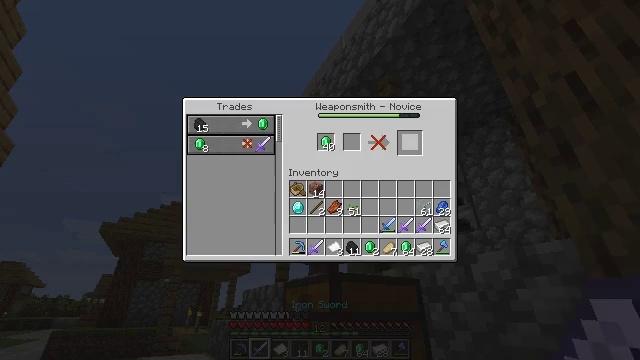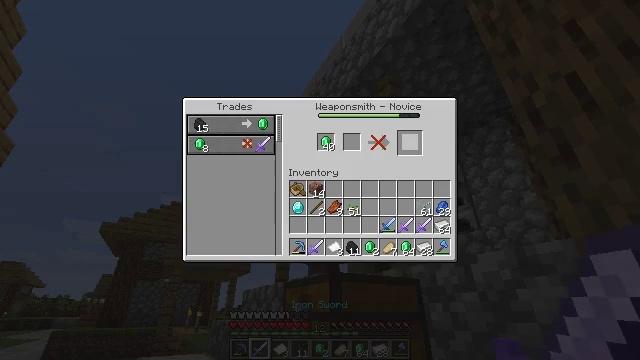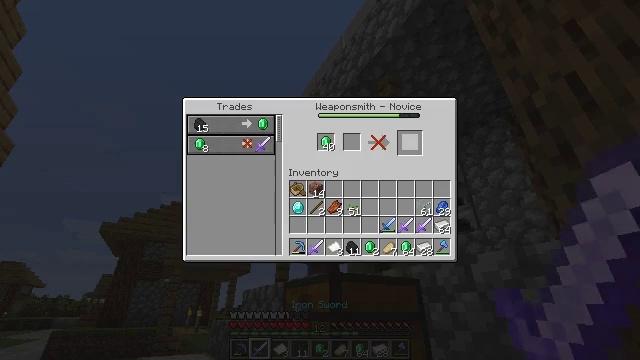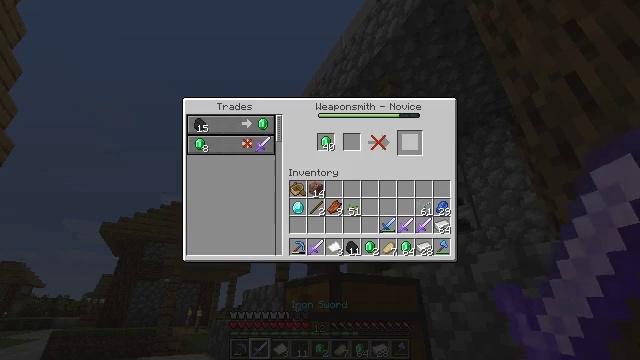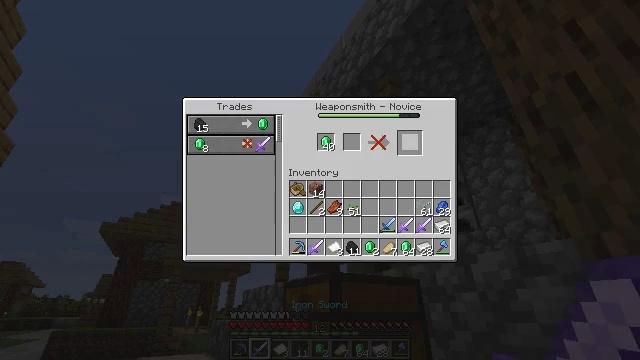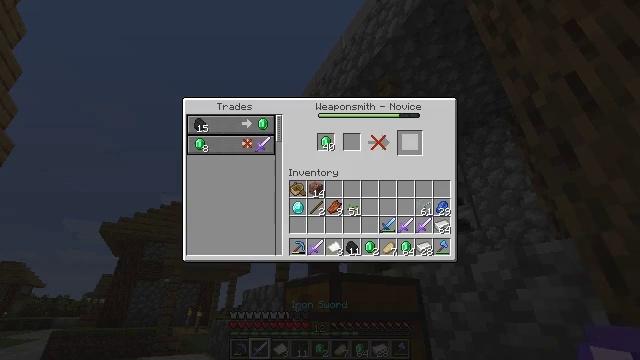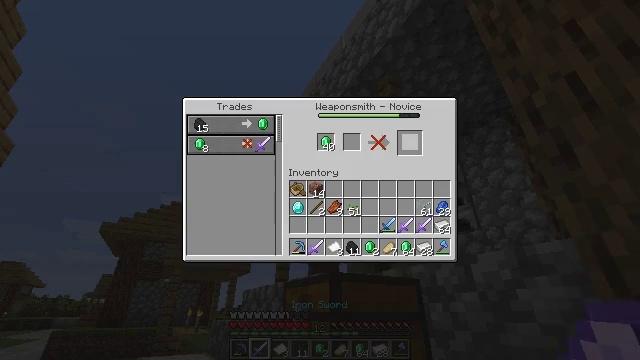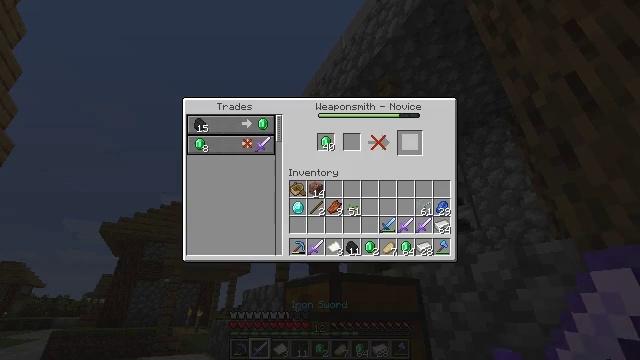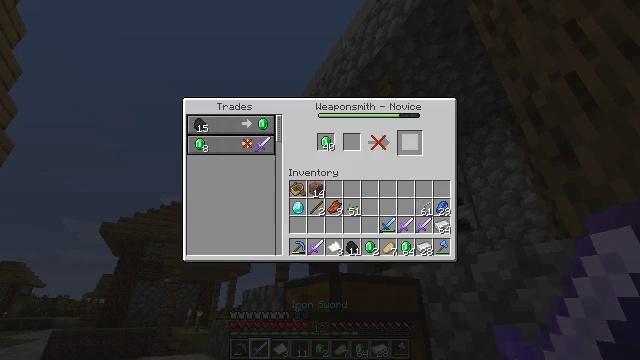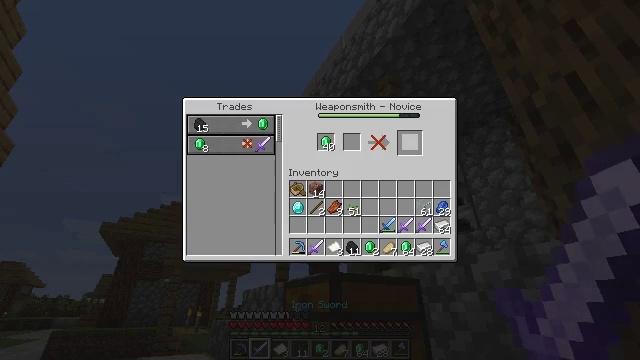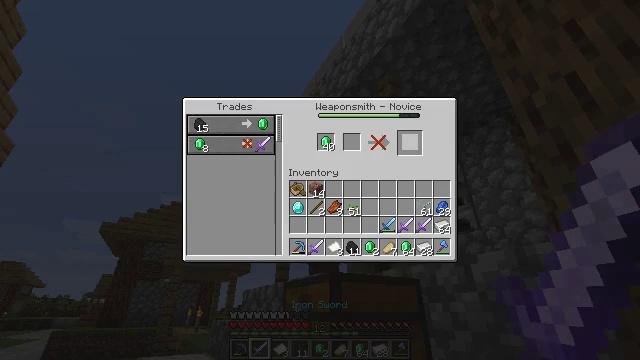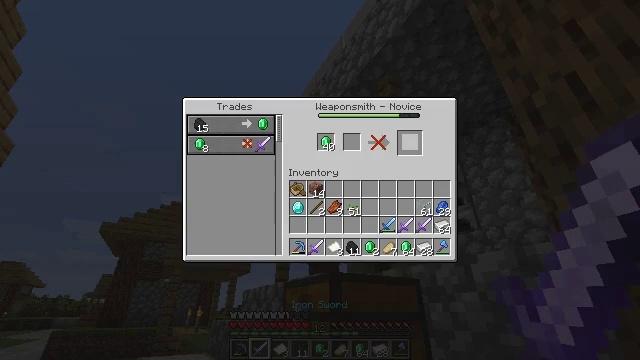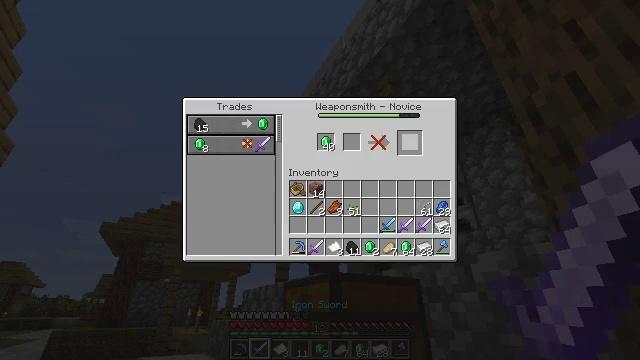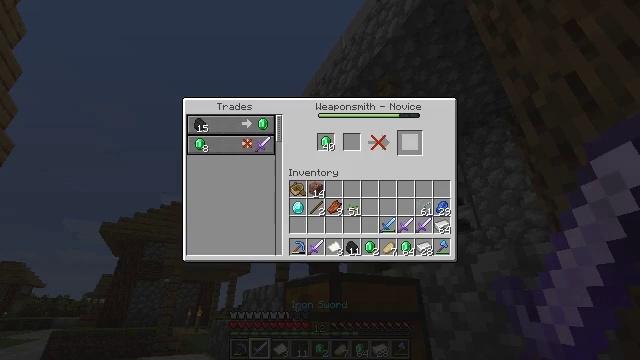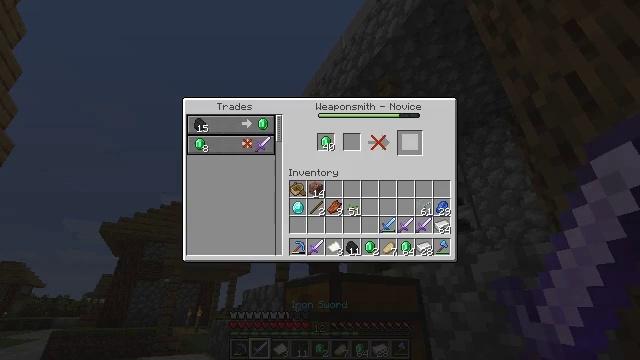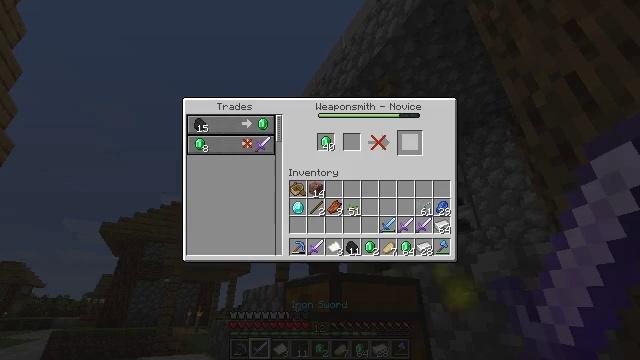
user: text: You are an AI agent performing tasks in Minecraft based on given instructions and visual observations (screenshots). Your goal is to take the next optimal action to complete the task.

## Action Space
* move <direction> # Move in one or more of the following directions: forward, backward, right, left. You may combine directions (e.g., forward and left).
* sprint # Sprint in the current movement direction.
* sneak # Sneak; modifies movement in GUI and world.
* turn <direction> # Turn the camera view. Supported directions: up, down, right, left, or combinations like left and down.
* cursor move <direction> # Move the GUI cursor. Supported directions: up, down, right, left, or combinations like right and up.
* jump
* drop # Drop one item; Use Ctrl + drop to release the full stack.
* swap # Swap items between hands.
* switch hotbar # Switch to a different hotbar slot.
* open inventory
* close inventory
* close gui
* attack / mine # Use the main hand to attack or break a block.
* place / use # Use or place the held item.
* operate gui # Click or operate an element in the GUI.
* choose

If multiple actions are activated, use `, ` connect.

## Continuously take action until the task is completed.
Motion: motion action
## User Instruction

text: Collect carrots by breaking the crop.
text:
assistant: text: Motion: sneak, open gui
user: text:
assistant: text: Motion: sneak
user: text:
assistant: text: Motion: sneak
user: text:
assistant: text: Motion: sneak
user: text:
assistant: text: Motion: sneak
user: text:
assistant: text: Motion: sneak
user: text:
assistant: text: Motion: sneak
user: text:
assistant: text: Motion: sneak
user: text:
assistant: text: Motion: sneak
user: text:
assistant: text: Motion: sneak
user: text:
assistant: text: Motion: sneak
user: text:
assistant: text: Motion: no_op
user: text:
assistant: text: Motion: no_op
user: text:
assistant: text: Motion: no_op
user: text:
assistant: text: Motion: no_op
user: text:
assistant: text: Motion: no_op
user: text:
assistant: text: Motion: no_op
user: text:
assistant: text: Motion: no_op
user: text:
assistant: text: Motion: no_op
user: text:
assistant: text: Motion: no_op
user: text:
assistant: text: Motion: no_op
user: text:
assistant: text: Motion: no_op
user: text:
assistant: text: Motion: no_op
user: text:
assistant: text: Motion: no_op
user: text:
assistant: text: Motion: close gui
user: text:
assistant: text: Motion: no_op
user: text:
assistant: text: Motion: no_op
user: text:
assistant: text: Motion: turn down
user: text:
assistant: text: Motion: turn right and down
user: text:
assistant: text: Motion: turn right and down